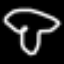
Label: mushroom